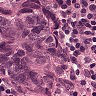
Metastatic tissue present: yes